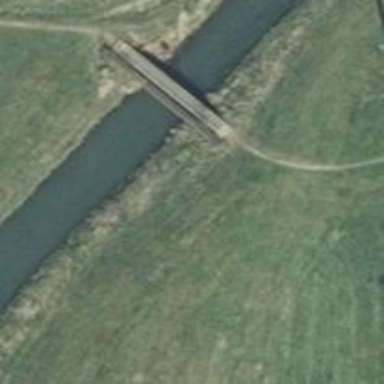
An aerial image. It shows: Concrete path on bridge.